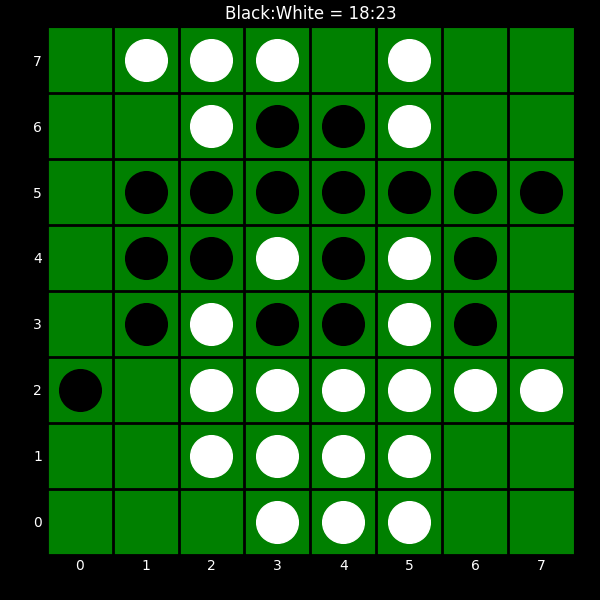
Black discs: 18
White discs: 23